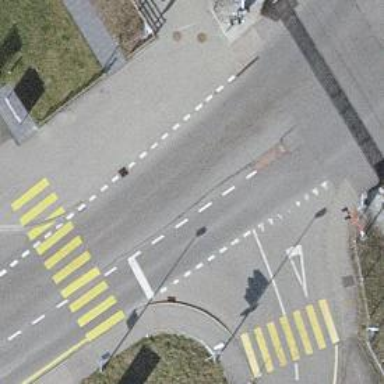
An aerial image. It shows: Tertiary road with sidewalks on both sides.